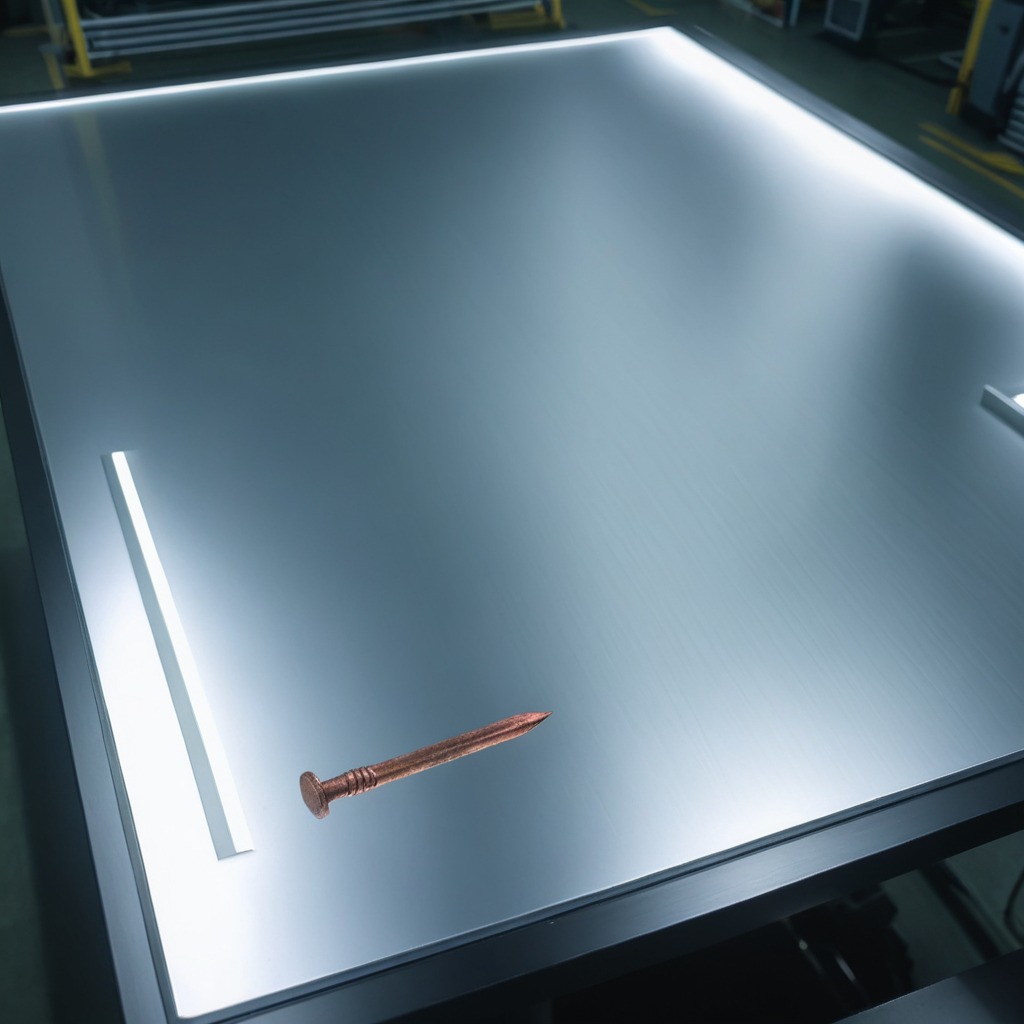
An iron nail is lying on a metal table in a machine shop under fluorescent lights.